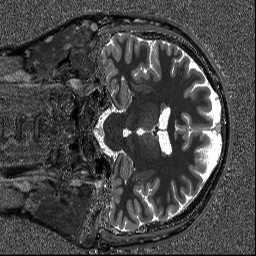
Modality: T1map
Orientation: coronal
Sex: male